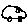
Label: car